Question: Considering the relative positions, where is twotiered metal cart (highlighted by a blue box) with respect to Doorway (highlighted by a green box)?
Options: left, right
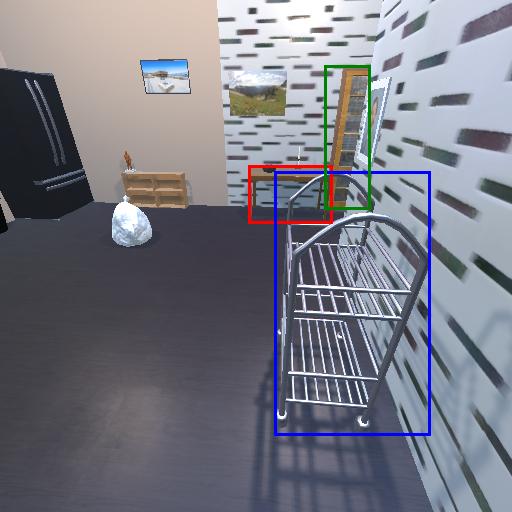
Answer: left